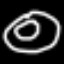
Label: donut